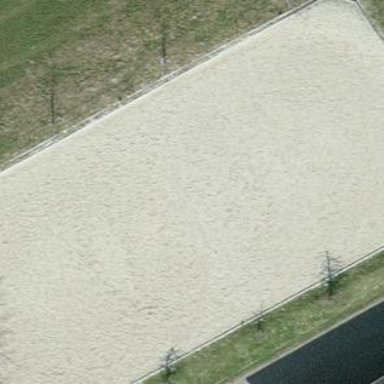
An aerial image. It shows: Equestrian pitch for leisure land activities.